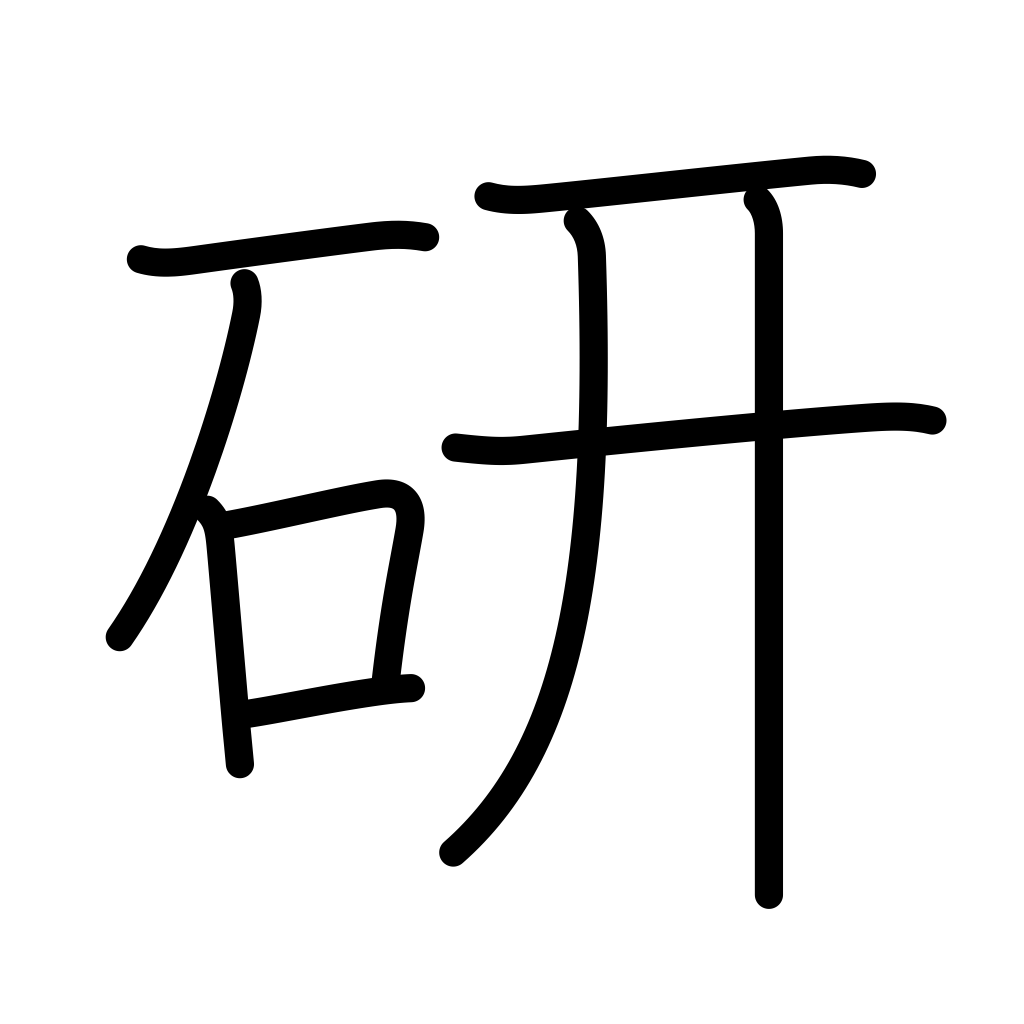
Meaning: polish, study of, sharpen